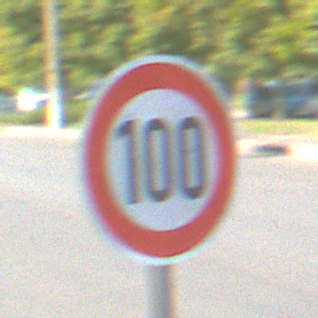
Verkehrszeichen: Geschwindigkeit100
Umgebung: Outdoor, Urban
Tageszeit: Midday
Wetter: Clear
Licht: Natural
Jahreszeit: NotSpecified
Kontrast: HighContrast